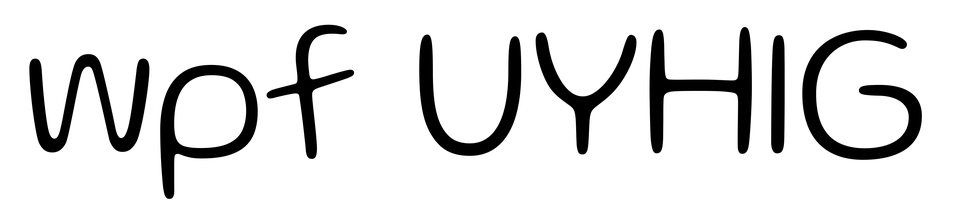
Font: Gluten_ExtraLight